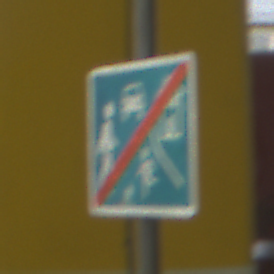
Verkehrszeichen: EndeVerkehrsberuhigterBereich
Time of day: NotSpecified
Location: Indoor (Special)
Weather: NotSpecified
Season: NotSpecified
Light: Artificial